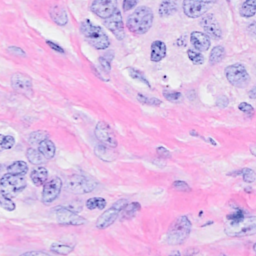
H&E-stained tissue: Breast